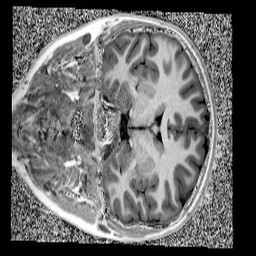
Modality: UNIT1
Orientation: coronal
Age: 9
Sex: female
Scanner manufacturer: siemens
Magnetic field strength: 3 T
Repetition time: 4 s
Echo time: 0.00303 s